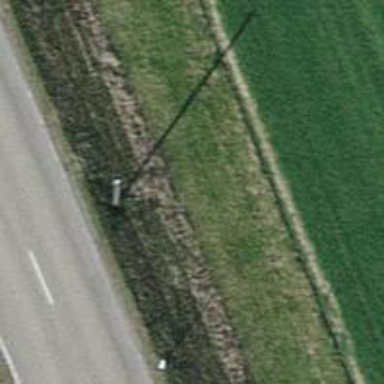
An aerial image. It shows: Power pole.